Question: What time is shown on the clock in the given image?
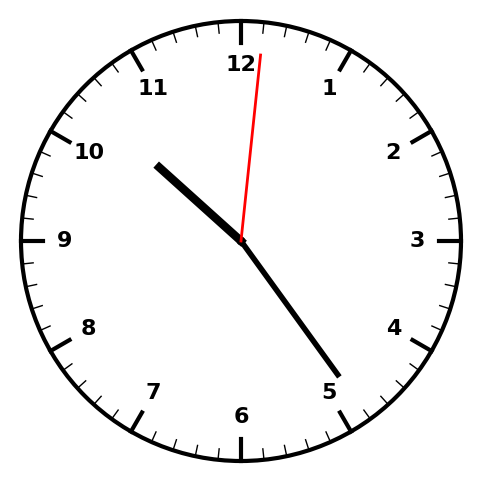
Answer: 10:24:01